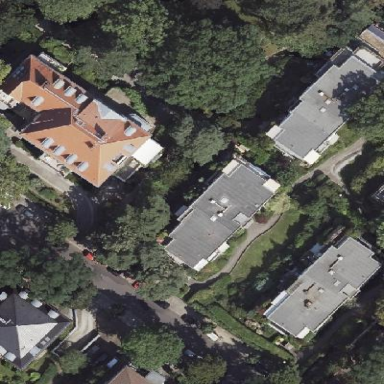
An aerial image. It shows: Building.